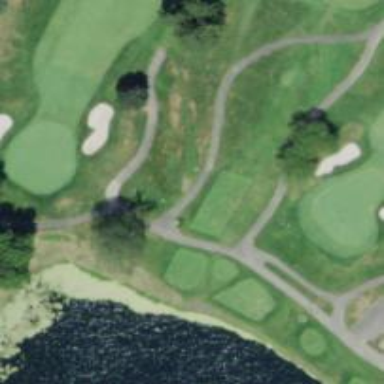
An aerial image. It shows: Path for both roads and golfers.